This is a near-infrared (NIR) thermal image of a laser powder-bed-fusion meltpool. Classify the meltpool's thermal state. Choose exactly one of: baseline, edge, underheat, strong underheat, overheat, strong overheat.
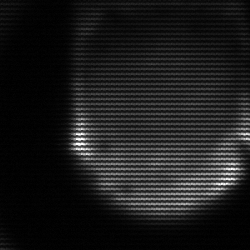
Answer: edge